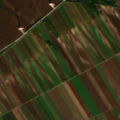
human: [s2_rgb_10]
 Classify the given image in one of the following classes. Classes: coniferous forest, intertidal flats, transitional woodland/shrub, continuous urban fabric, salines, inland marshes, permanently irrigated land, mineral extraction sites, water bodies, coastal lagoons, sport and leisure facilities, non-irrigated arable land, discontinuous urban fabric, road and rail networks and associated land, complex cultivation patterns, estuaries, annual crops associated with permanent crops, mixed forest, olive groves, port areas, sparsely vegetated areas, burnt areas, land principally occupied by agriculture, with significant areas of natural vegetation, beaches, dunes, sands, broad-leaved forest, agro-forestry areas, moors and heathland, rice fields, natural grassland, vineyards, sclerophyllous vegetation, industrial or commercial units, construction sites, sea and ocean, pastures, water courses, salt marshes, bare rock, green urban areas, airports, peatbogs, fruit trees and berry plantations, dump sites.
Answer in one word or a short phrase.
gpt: non-irrigated arable land, vineyards, broad-leaved forest